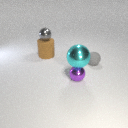
large brown rubber cylinder behind small gray rubber sphere